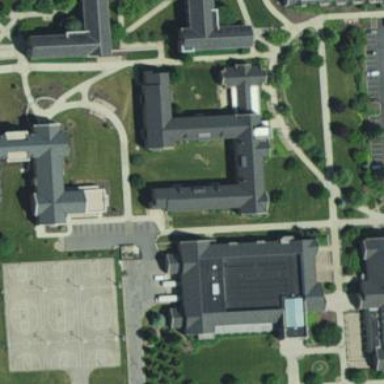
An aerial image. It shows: Dormitory building.